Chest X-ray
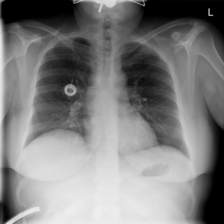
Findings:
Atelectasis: negative
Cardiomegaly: negative
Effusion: negative
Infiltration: negative
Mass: negative
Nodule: negative
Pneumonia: negative
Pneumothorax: negative
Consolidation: negative
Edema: negative
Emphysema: negative
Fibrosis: negative
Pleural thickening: negative
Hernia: negative